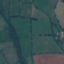
Land use / land cover class: Pasture